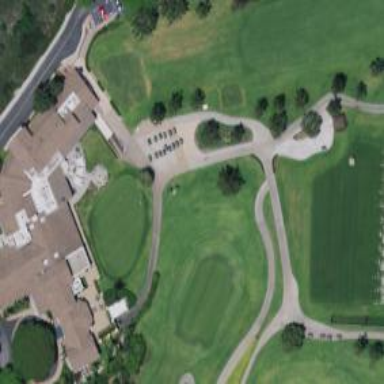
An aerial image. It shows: Path used for both walking and golf.